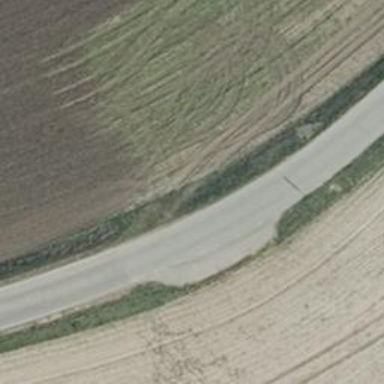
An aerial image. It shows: Passing place on the road.